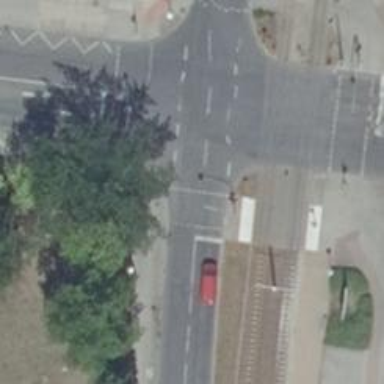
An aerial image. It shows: Traffic signal crossing.